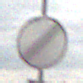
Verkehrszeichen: EndeSaemtlicherBegrenzungen
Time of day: MorningAfternoon
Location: Outdoor (Nature)
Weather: Overcast
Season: NotSpecified
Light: Natural